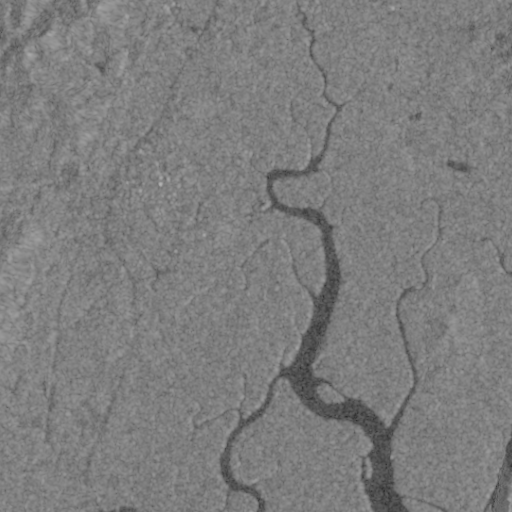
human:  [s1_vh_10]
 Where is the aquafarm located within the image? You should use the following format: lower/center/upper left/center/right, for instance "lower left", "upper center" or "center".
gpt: The aquafarm is located in the lower left of the image.
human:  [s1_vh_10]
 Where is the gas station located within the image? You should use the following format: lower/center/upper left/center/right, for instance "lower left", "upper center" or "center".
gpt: The gas station is located in the center left of the image.
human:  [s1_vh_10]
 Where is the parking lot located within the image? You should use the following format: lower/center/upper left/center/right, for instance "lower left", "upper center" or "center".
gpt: The parking lot is located in the center of the image.
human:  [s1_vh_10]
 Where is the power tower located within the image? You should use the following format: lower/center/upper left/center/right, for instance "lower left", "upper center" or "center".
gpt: The power tower is located in the left of the image.
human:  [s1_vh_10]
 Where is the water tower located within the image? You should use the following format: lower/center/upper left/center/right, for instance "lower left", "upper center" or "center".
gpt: The water tower is located in the upper left of the image.
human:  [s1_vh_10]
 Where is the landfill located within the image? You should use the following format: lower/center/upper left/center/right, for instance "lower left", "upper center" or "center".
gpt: There is no landfill in the image.

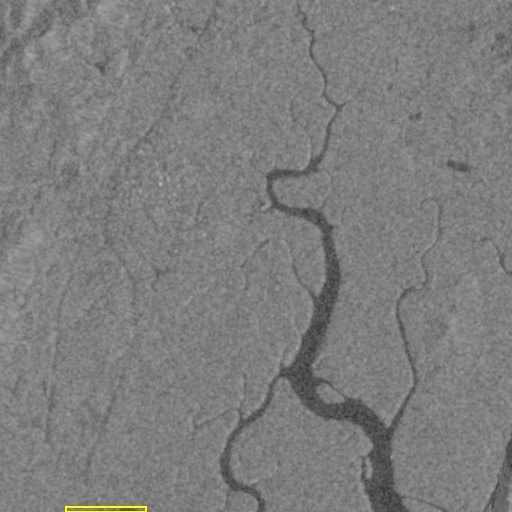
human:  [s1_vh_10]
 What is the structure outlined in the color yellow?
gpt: The structure outlined in yellow is an aquafarm.
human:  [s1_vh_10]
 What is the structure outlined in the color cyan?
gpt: There is no cyan outline.